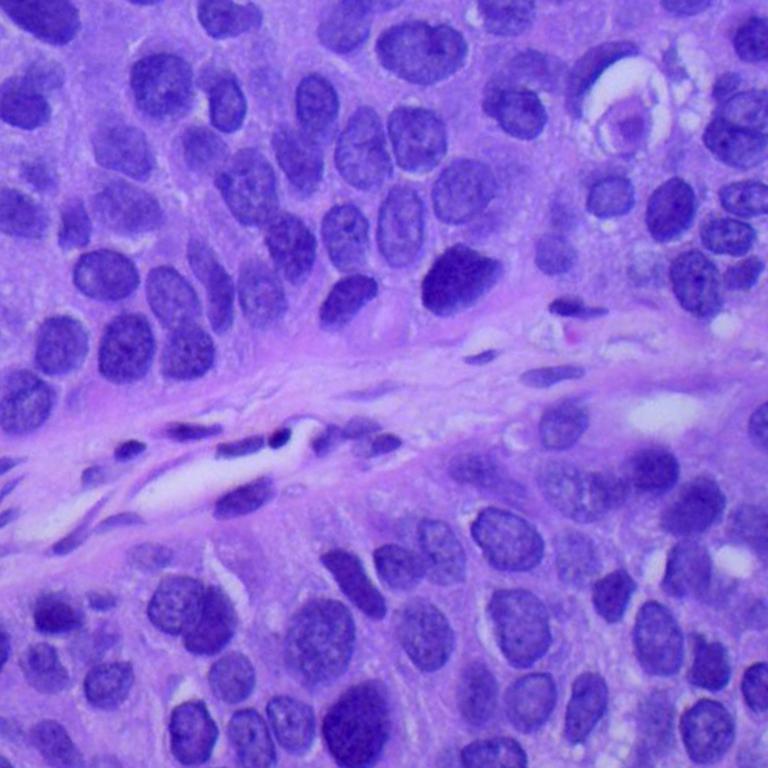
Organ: lung
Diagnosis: squamous carcinomas